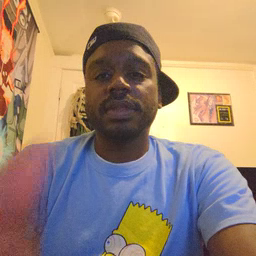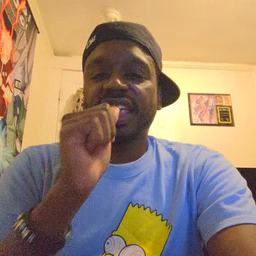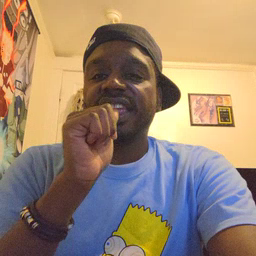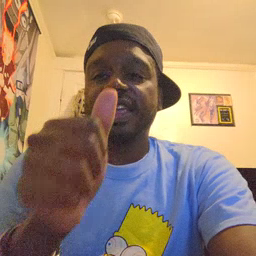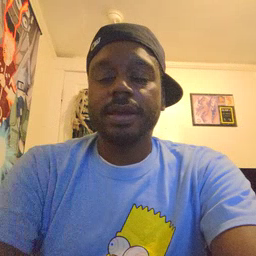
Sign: nuts